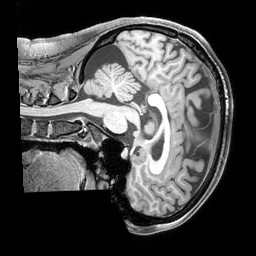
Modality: T1w
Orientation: sagittal
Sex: female
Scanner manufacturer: siemens
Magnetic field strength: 3 T
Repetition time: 2.3 s
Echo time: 0.00226 s